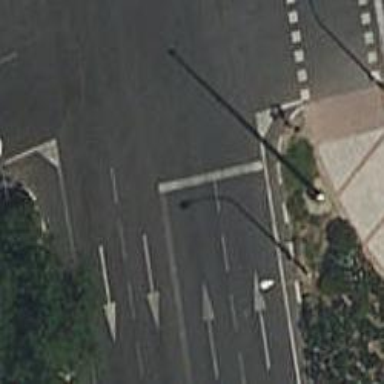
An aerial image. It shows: Road with traffic signals.